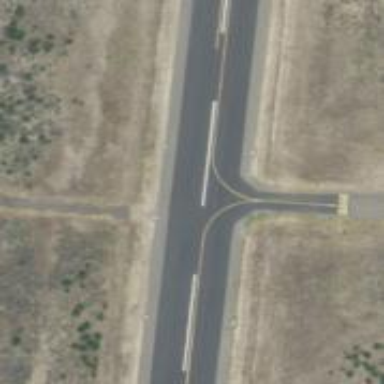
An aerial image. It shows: Runway at airport.